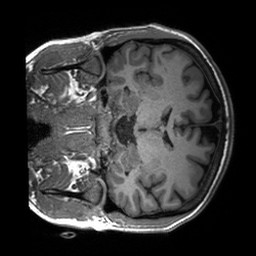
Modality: T1w
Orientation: coronal
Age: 31
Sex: female
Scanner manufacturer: siemens
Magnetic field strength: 3 T
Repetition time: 2.3 s
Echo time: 0.00227 s